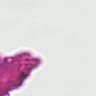
Metastatic tissue present: no